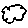
Label: cloud